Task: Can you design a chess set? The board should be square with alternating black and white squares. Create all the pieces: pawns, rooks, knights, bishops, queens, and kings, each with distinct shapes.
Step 3427:
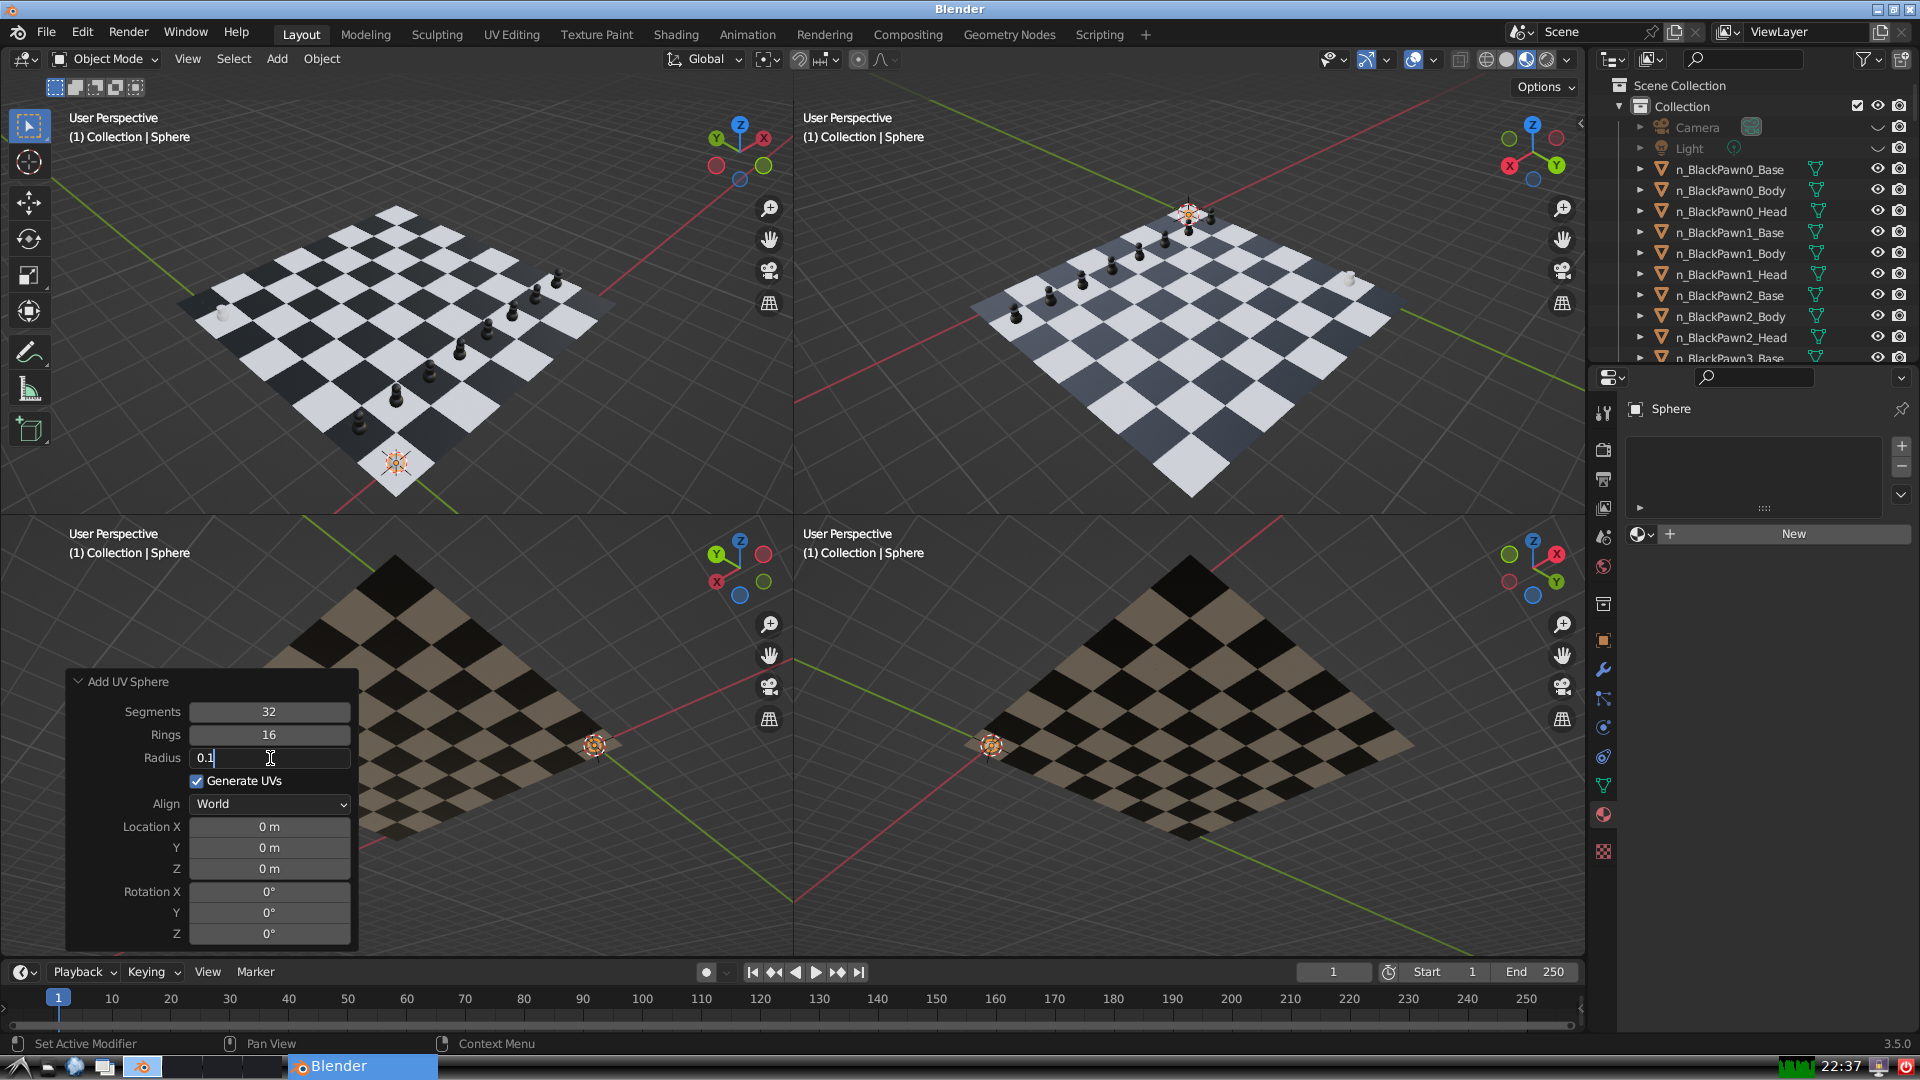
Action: {"key_press": ['Return']}